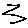
Label: zigzag